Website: crate-barrel
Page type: billing-address
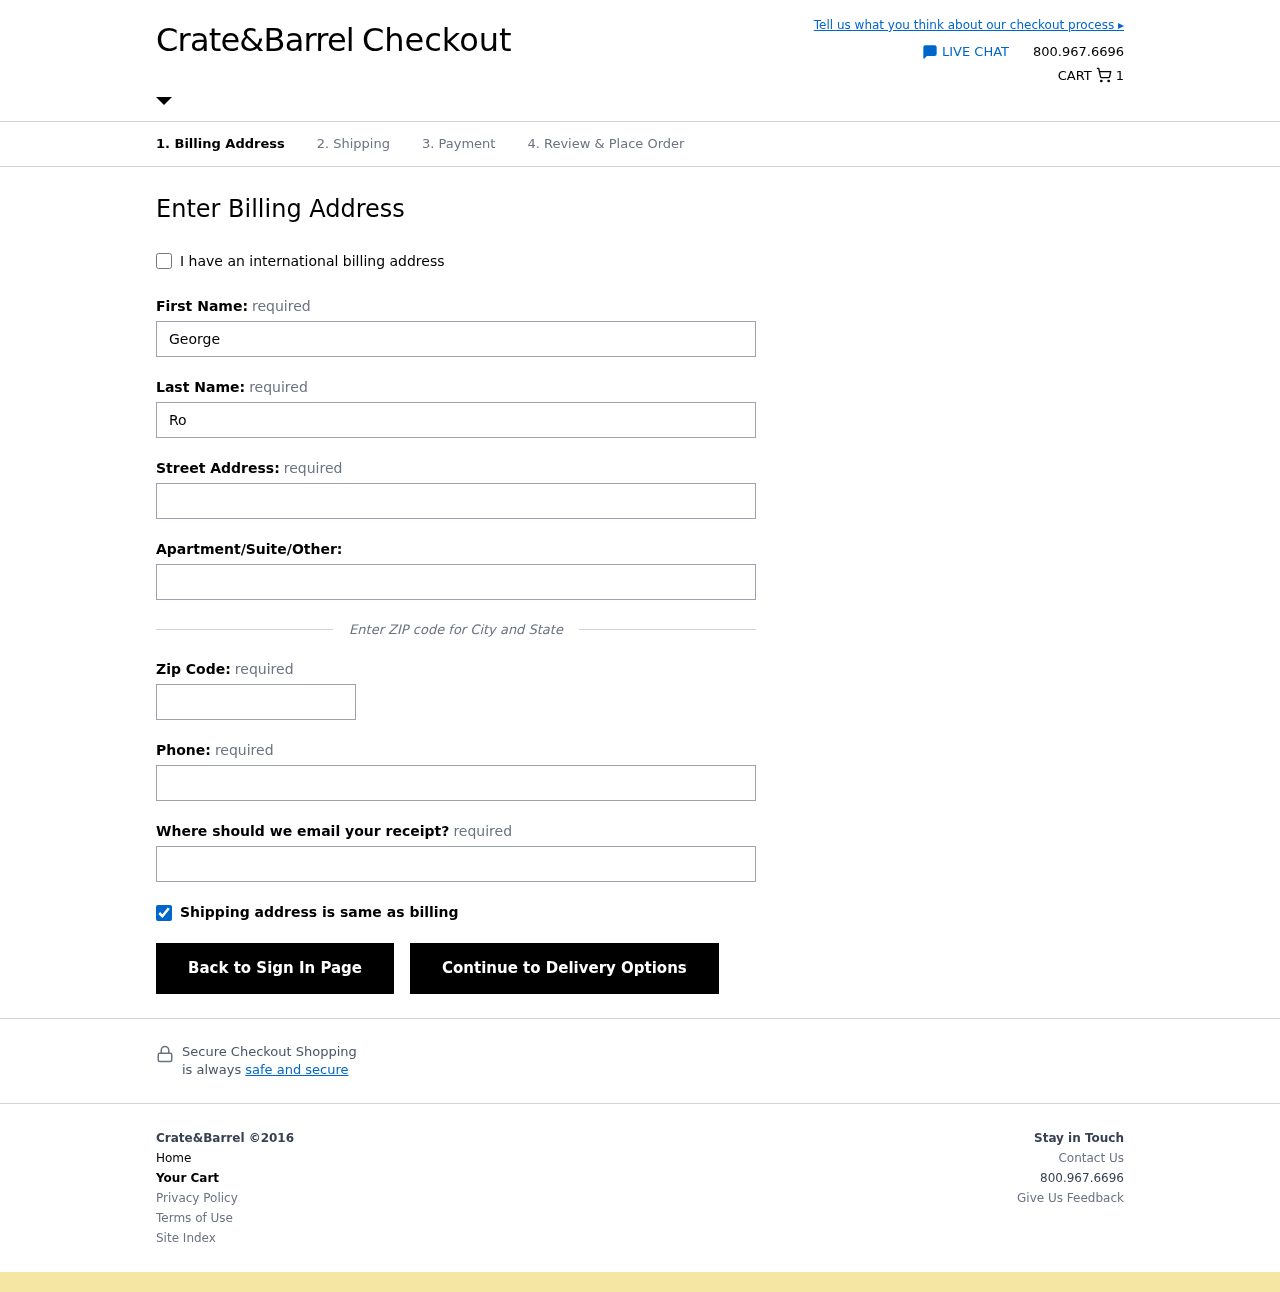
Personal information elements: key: PII_EMAIL
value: george_rocha@gmail.com
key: PII_FIRSTNAME
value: George
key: PII_LASTNAME
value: Rocha
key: PII_PHONE
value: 2873608974
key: PII_POSTCODE
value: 48381
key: PII_STREET
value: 044 Sanchez Mills Apt. 720
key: PII_STREET2
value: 90805 Jillian Crescent
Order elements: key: ORDER_NUM_ITEMS
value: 1